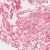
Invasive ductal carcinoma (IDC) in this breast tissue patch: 0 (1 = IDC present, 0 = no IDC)